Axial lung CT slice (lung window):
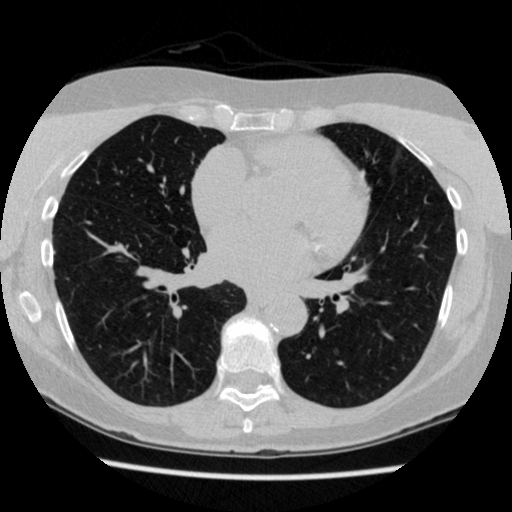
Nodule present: no